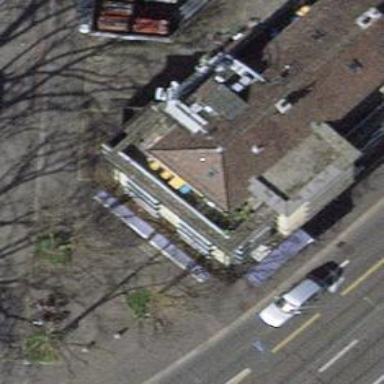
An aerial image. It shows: Fast food establishment.